Question: I have 2D array C which I instantiate like this:
'''
const int wA = 16;
float * C[wA];
for(int i = 0; i < hA; i++)
{
C[i] = new float[hA];
for(int i2 = 0; i2 < hA; i2++)
C[i][i2] = 0;
}
/* looks like this:
0 0 0 0 0 0 0 0 0 0 0 0 0 0 0 0
0 0 0 0 0 0 0 0 0 0 0 0 0 0 0 0
0 0 0 0 0 0 0 0 0 0 0 0 0 0 0 0
0 0 0 0 0 0 0 0 0 0 0 0 0 0 0 0
0 0 0 0 0 0 0 0 0 0 0 0 0 0 0 0
0 0 0 0 0 0 0 0 0 0 0 0 0 0 0 0
0 0 0 0 0 0 0 0 0 0 0 0 0 0 0 0
0 0 0 0 0 0 0 0 0 0 0 0 0 0 0 0
0 0 0 0 0 0 0 0 0 0 0 0 0 0 0 0
0 0 0 0 0 0 0 0 0 0 0 0 0 0 0 0
0 0 0 0 0 0 0 0 0 0 0 0 0 0 0 0
0 0 0 0 0 0 0 0 0 0 0 0 0 0 0 0
0 0 0 0 0 0 0 0 0 0 0 0 0 0 0 0
0 0 0 0 0 0 0 0 0 0 0 0 0 0 0 0
0 0 0 0 0 0 0 0 0 0 0 0 0 0 0 0
0 0 0 0 0 0 0 0 0 0 0 0 0 0 0 0
*/
'''
I create a kernel which operates on C:
'''
__kernel void simpleMultiply(__global float* outputC,
int widthA,
int heightA,
int widthB,
int heightB,
__global float * inputA,
__global float * inputB)
{
int row = get_global_id(1);
int col = get_global_id(0);
float sum = 0.0f;
for(int i = 0; i < widthA; i++)
{
sum += inputA[row*widthA+i] * inputB[i*widthB+col];
}
outputC[row*widthB+col] = sum;
}
'''
and everything goes fine. I get CL_SUCCESS for status all the way through from setting up the context to creating the buffers, creating the kernel, program, clEnqueueNDRangeKernel, clEnqueueReadBuffer, etc.
But when I go to read the output it crashes.
'''
status = clEnqueueNDRangeKernel(cmdQueue, kernel, 2, NULL, globalws, localws, 0, NULL, NULL);
cout << "
clEnqueueNDRangeKernel: " << (status == CL_SUCCESS ? "SUCCESS" : "FAIL"); // prints SUCCESS
status = clEnqueueReadBuffer(cmdQueue, bufferC, CL_TRUE, 0, wC*hC*sizeof(float), (void*)C, 0, NULL, NULL);
cout << "
clEnqueueReadBuffer: " << (status == CL_SUCCESS ? "SUCCESS" : "FAIL"); // prints SUCCESS
cout << "
C[0][0]: " << C[0][0]; // <--crash
'''

I am just as new to C++ as I am OpenCL so this could be due to a weak understanding of arrays and pointers in c++.
The whole code is <URL>
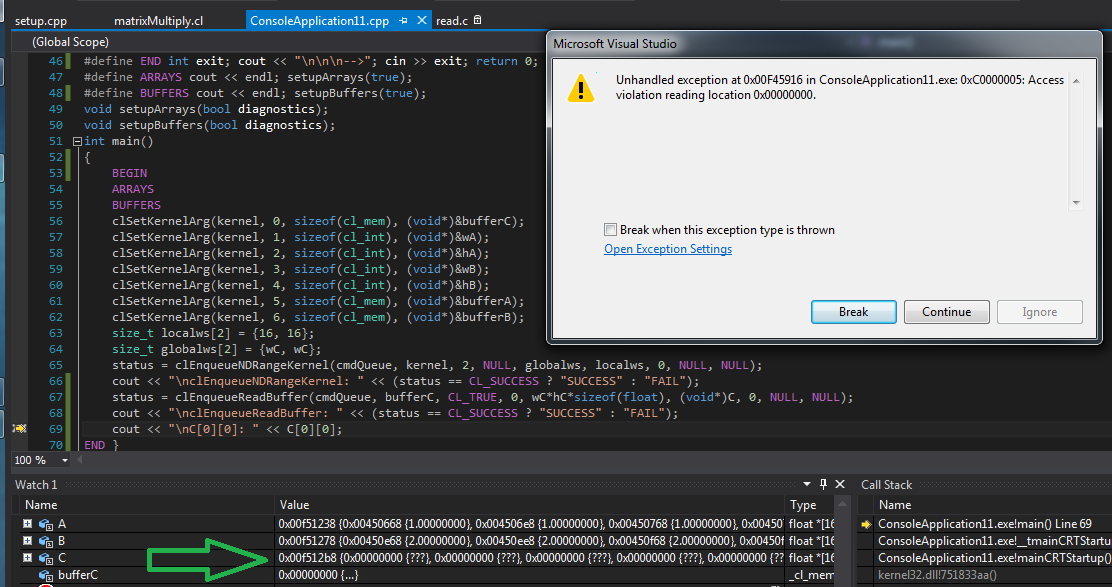
Answer: The array
'''
float * C[wA];
'''
Is a 1D array of 'float *' pointers. So you haven't created, in memory, a 2D array with contiguous rows and columns. But you've created an array of pointers to rows.
So you should flatten on the host array C and index into it the same way as you do on the kernel.
'''
float * C;
c = new float[ha * ha]; // Create a contiguous memory area to be addressed in a 2D pattern
memset( C, 0, ha * ha * sizeof(float) ); // Set all bytes to zero
...
'''
Now you can address the C array after running the kernel
'''
cout << C[ icolumn + irow * ha ]; // icolumn and irow are your row and columns indices
'''